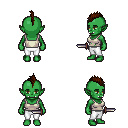
a pixel art fantasy rpg character, female body template, orc, green skin, white pirate shirt, white pants, brown mohawk hairstyle, dagger, four views (front, back, left, right), 2x2 character sprite sheet, small pixel art, hard edges, no anti-aliasing